Question: I don't know what is happening but I m not able to insert image through Asset image using 'pubspec.yaml' file.Pub get is not loading dependencies.
Kindly please help me out. I am running a flutter project.
Here is the code of 'pubspec.yaml' file
'''
name: mi_card_flutter
description: A new Flutter application.
# The following defines the version and build number for your application.
# A version number is three numbers separated by dots, like 1.2.43
# followed by an optional build number separated by a +.
# Both the version and the builder number may be overridden in flutter
# build by specifying --build-name and --build-number, respectively.
# Read more about versioning at semver.org.
version: 1.0.0+1
environment:
sdk: ">=2.1.0 <3.0.0"
dependencies:
flutter:
sdk: flutter
# The following adds the Cupertino Icons font to your application.
# Use with the CupertinoIcons class for iOS style icons.
cupertino_icons: ^0.1.2
dev_dependencies:
flutter_test:
sdk: flutter
flutter:
uses-material-design: true
assets:
images/khushi.jpg
'''
Error is :
> Error detected in pubspec.yaml:
Expected "assets" to be a list, but got images/ (String).
Please correct the pubspec.yaml file at C:\Users\khush\AndroidStudioProjects\mi_card_flutter\pubspec.yaml
Process finished with exit code 1

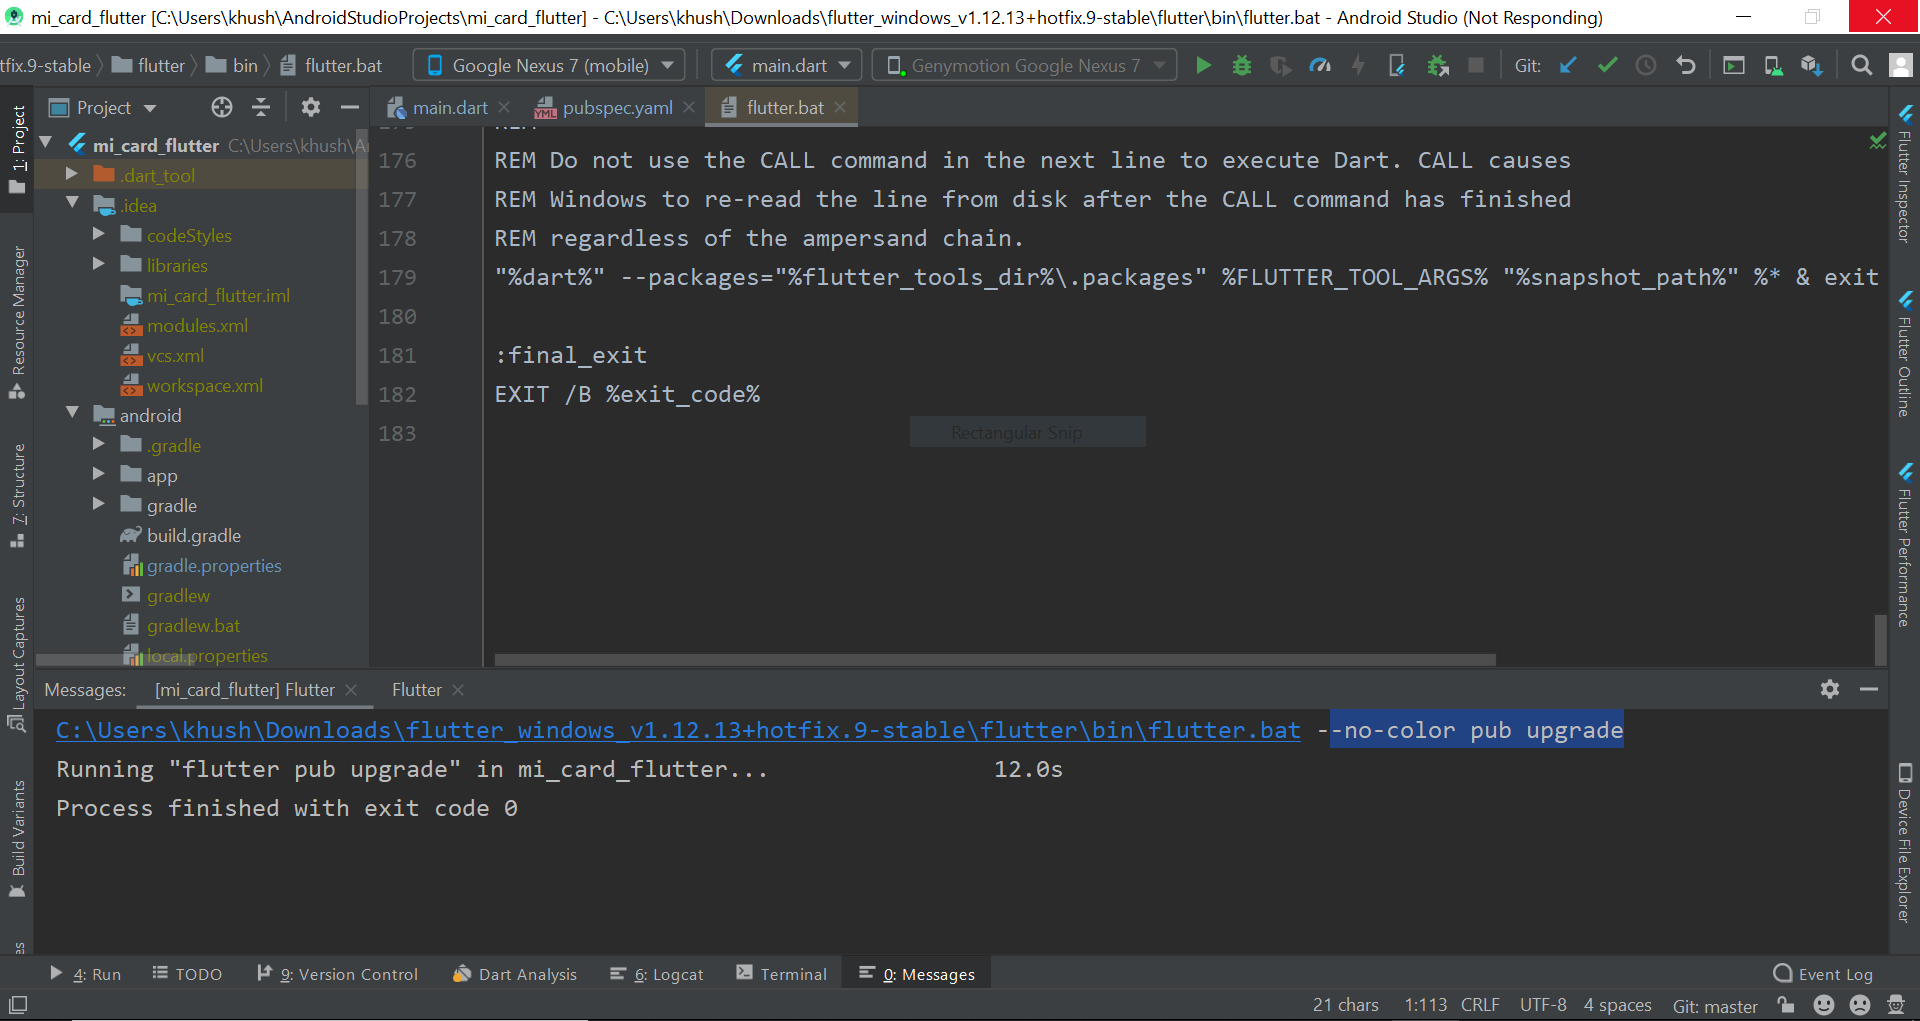
Answer: So finally after spending 3 hours on this doubt.I got the answer.What I did is ran pub get from terminal and it worked!